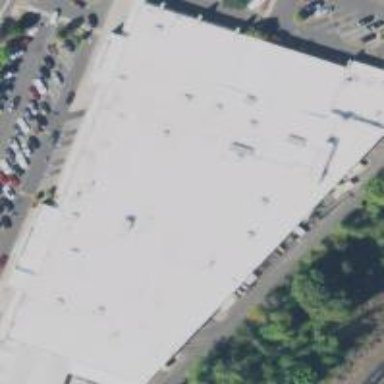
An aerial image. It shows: Supermarket located in building.